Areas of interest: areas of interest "Industrial"
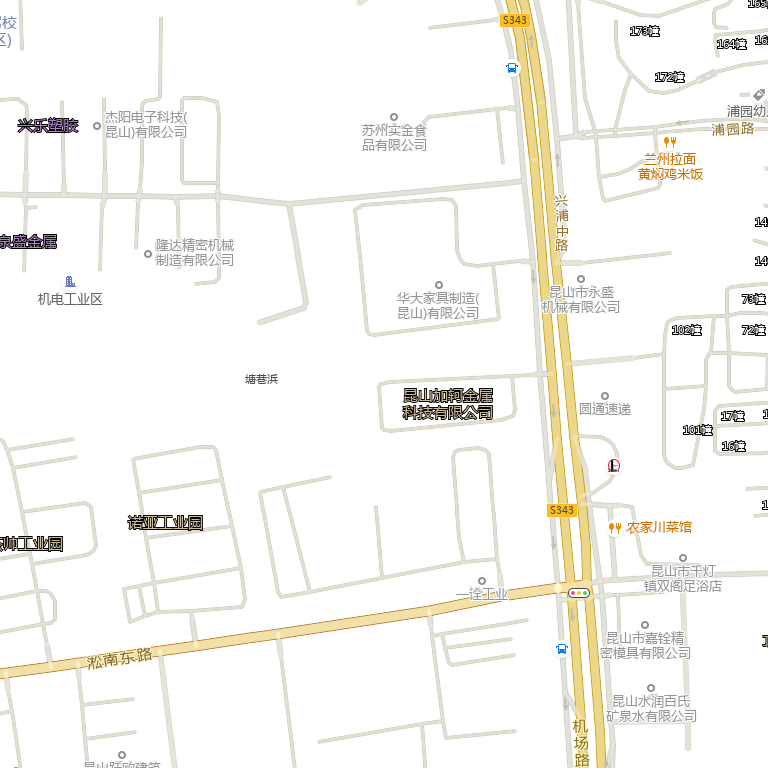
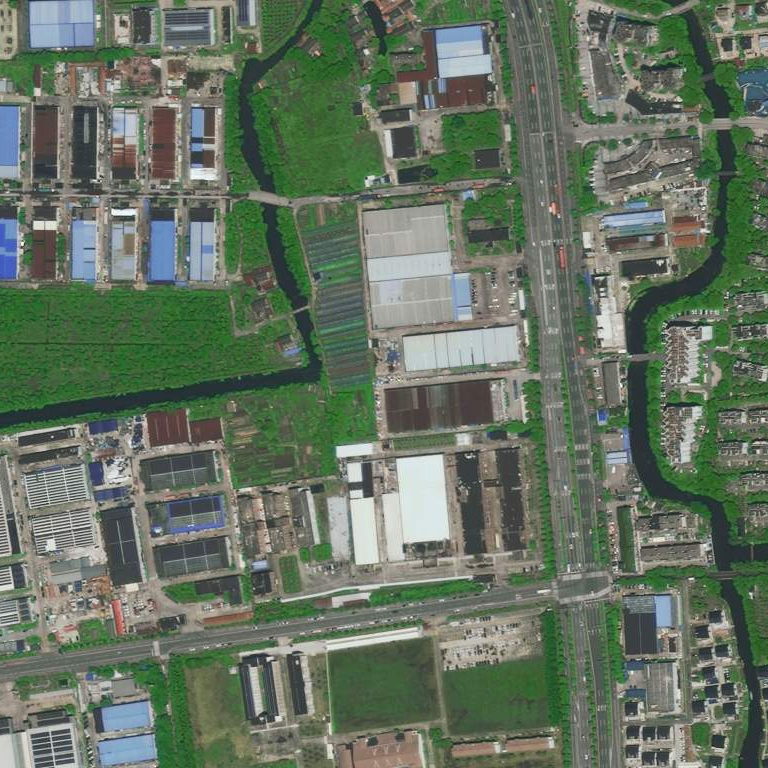